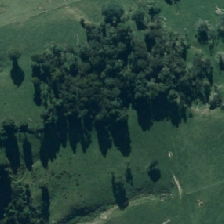
Land cover: broadleaved_indigenous_hardwood